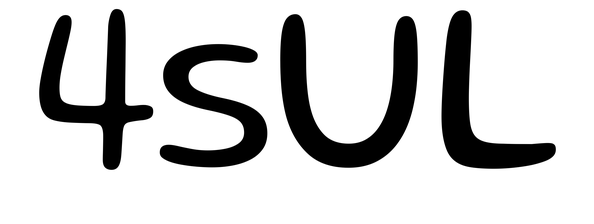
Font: Gluten_Light